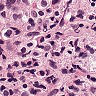
Metastatic tissue present: yes